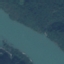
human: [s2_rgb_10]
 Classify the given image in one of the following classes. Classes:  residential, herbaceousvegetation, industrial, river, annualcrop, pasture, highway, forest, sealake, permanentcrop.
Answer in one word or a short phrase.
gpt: River